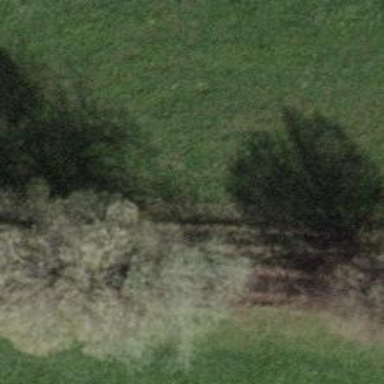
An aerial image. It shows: Beautiful tree in nature.